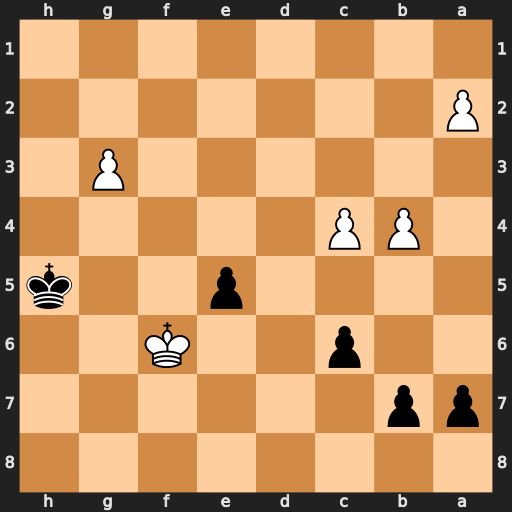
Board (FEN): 8/pp6/2p2K2/4p2k/1PP5/6P1/P7/8
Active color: b
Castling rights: -
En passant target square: -
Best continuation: e4 Kf5 e3